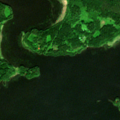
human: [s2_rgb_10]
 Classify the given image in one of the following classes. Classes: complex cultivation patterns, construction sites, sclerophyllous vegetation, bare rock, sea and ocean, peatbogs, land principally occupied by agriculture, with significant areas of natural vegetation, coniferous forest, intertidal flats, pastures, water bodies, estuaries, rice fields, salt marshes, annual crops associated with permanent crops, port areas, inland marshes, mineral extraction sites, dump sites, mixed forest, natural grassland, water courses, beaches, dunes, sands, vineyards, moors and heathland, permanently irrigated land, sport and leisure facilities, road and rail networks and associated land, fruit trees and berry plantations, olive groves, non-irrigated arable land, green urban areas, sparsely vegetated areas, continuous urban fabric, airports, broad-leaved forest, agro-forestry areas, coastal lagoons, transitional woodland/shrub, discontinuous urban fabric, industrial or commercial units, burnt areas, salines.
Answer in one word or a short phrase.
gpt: mixed forest, water bodies